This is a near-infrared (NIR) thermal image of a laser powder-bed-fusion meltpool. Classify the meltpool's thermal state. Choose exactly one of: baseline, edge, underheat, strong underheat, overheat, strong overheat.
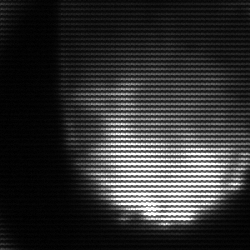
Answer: edge